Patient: sex M, age 51
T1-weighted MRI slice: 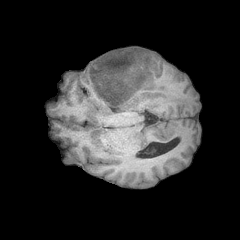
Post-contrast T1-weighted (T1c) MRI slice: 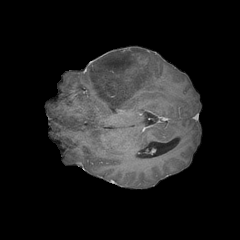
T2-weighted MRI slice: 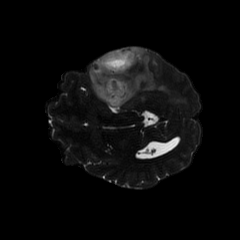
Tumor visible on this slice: yes
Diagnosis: Astrocytoma, IDH-mutant
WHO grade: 4